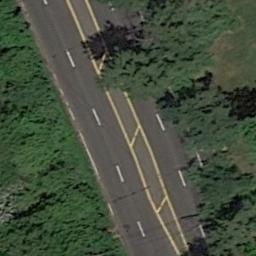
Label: freeway